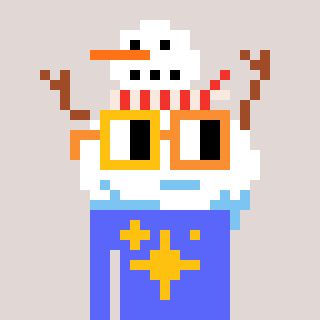
a pixel art character with square yellow and orange glasses, a snowman-shaped head and a purple-colored body on a warm background